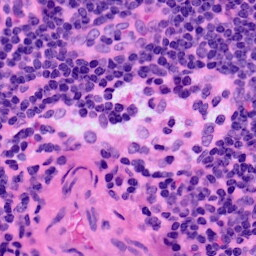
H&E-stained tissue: LymphNode